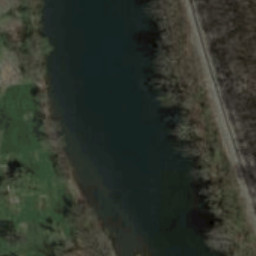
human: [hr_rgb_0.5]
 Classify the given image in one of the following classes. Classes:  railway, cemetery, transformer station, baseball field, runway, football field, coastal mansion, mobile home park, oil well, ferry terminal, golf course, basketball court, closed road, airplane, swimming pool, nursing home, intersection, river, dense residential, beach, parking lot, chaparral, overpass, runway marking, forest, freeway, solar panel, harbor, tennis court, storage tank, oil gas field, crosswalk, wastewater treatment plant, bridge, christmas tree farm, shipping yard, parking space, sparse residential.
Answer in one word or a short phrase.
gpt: river